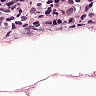
Metastatic tissue present: yes